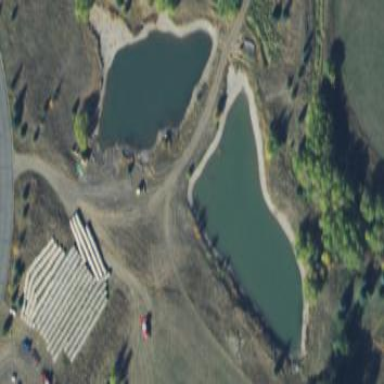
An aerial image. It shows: Pond with natural water.